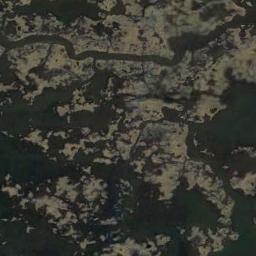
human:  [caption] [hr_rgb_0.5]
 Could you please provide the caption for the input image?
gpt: There are many different shapes and sizes of water around the wetlands .

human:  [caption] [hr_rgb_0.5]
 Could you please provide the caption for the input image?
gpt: There are several small islands in the waters of this wetland .

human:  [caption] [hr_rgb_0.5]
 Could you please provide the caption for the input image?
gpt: Brown trivial bare land in the river in a wetland .

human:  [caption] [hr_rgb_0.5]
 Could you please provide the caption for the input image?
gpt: The wetland consists of bare land and water .

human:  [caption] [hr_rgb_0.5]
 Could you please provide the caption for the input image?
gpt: There are many water areas and much bare land on the wetland .